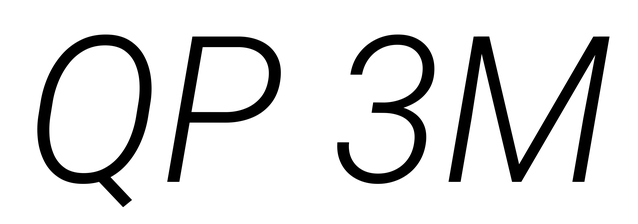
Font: Roboto-Italic_Light_Italic